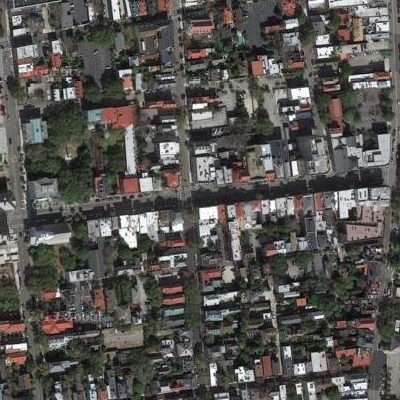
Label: Resident